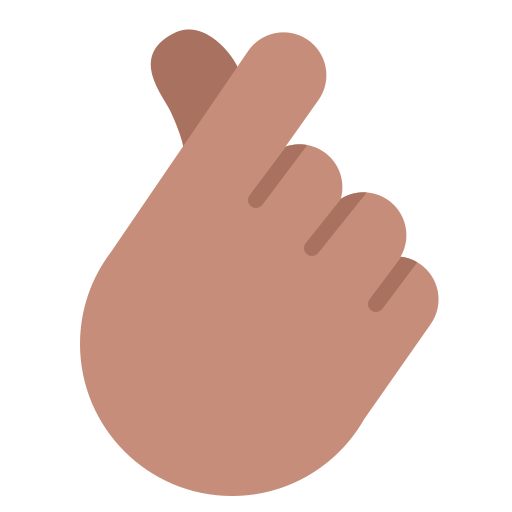
hand with index finger and thumb crossed flat